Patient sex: M
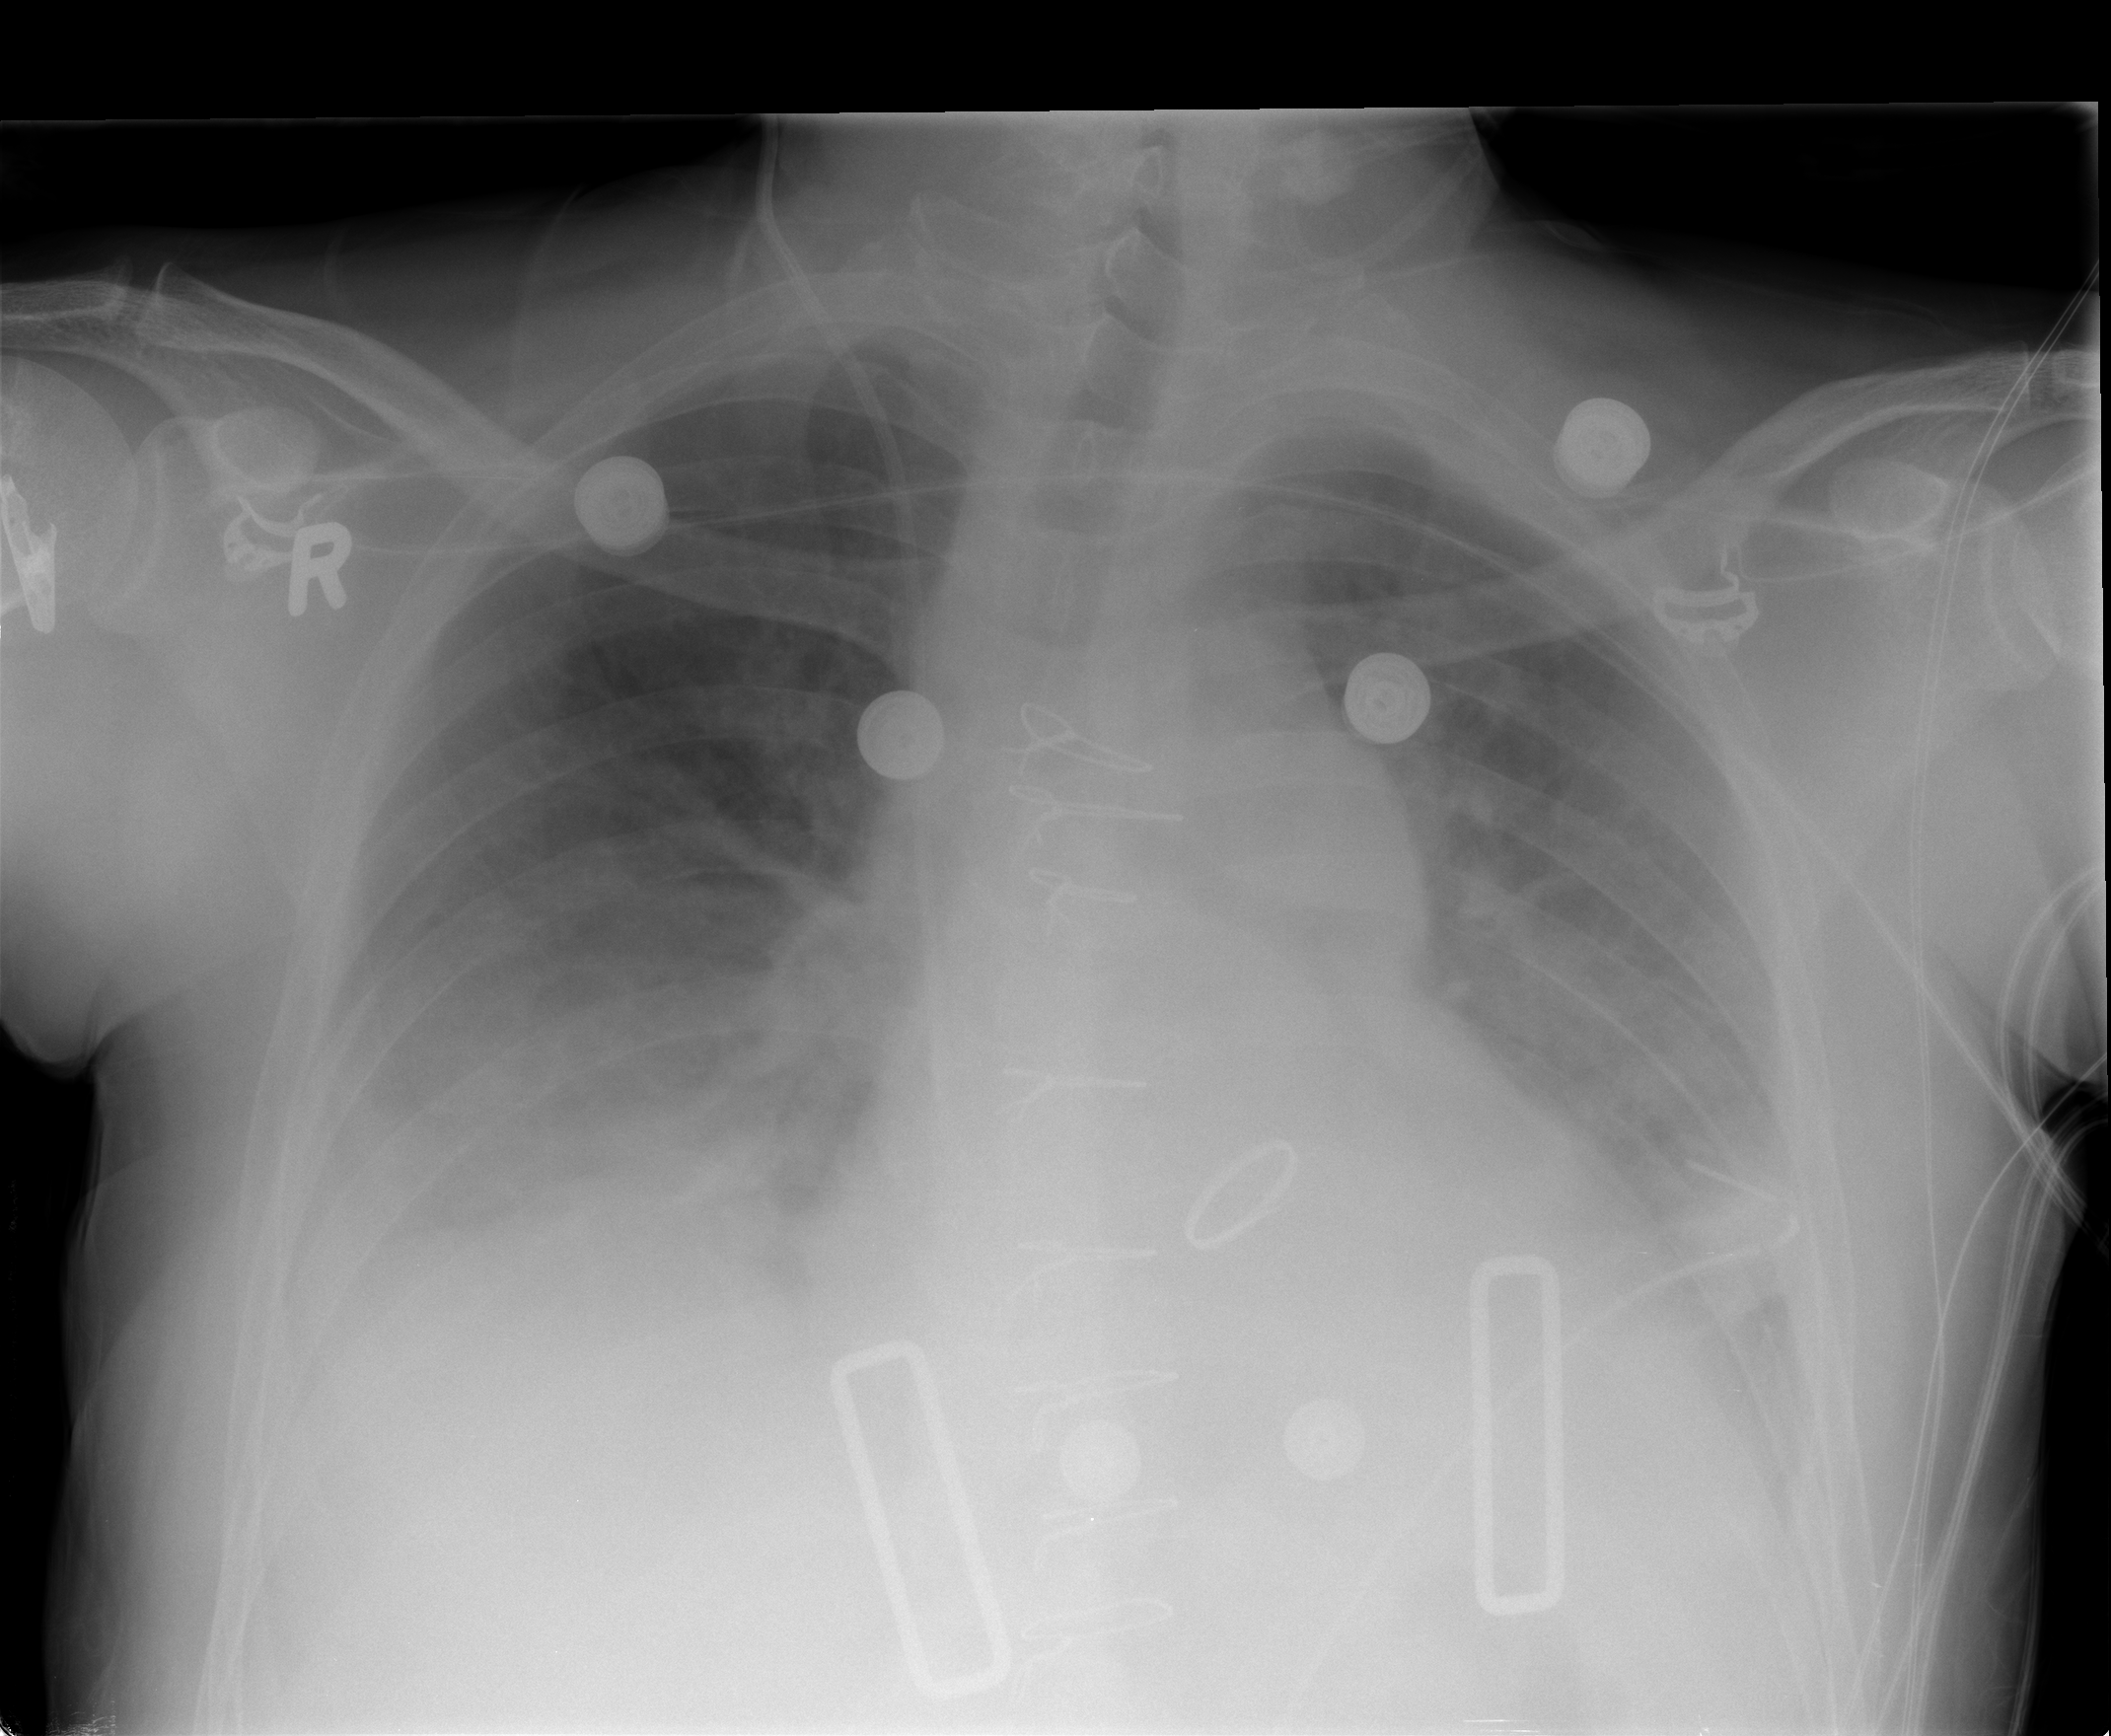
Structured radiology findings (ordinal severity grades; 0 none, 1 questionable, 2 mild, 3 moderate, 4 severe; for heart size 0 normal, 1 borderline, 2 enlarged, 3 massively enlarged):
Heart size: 2
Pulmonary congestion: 2
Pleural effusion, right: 2
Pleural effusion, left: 2
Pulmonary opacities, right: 0
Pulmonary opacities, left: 0
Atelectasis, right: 3
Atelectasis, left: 2